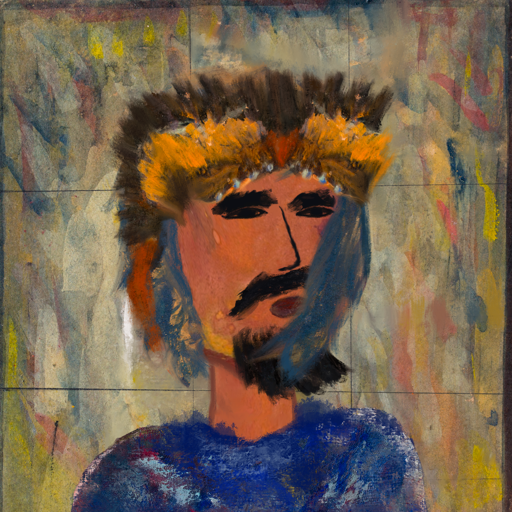
Background: GypsyMother, Head And Neck Side: Mother_And_Son_Son, Face Side: Mosgoul, Bust: Irani, Hair Side: In_The_Sun, Head Accessory: Gypsy_Queen, Second Necklace: Blank, Necklace: Blank, Baby: Blank